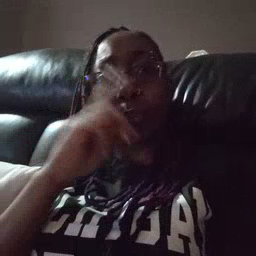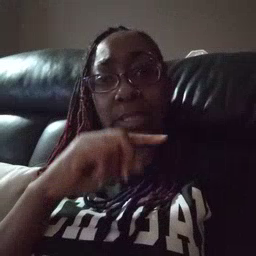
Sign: pretend